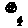
Label: moon